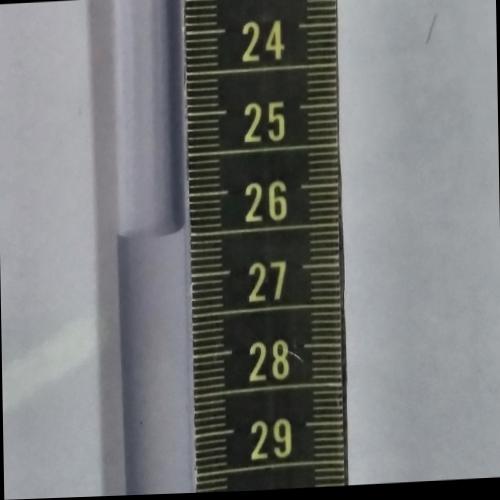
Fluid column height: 26.5 cm